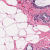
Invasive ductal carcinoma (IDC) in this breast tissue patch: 0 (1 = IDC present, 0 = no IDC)